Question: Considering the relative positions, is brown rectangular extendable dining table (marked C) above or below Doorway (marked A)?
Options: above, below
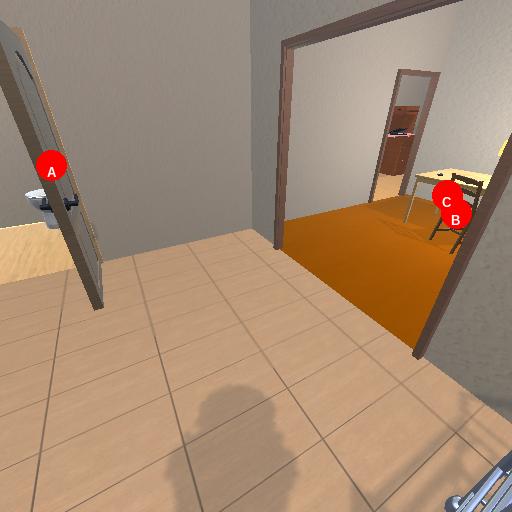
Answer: above